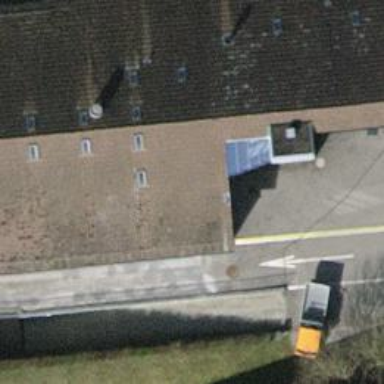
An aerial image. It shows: Fire station.